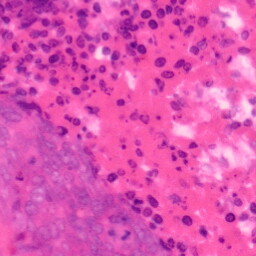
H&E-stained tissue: Colon